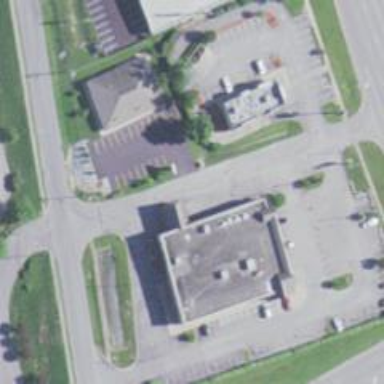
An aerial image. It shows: Pharmacy providing healthcare services.